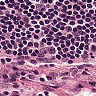
Metastatic tissue present: no